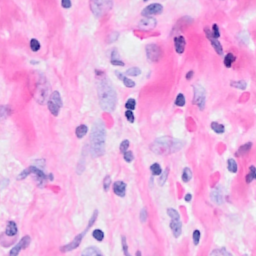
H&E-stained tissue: Breast